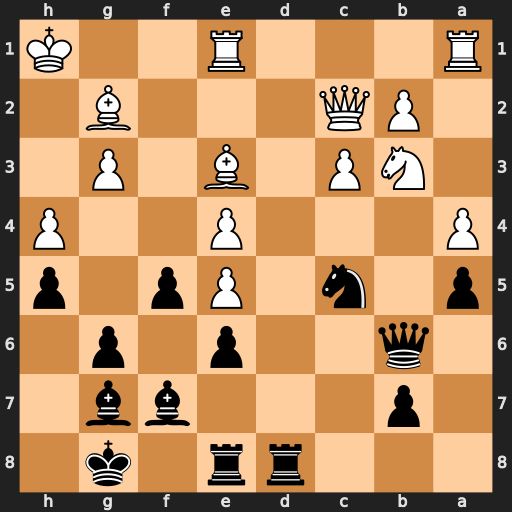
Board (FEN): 3rr1k1/1p3bb1/1q2p1p1/p1n1Pp1p/P3P2P/1NP1B1P1/1PQ3B1/R3R2K
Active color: b
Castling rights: -
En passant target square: -
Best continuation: Qxb3 Qxb3 Nxb3